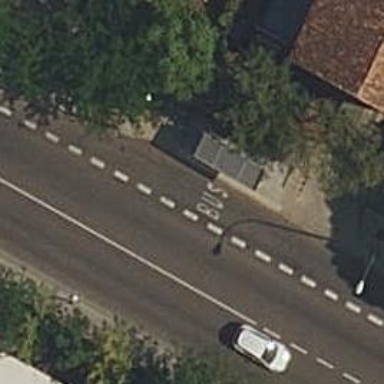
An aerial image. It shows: Bus stop with sheltered platform for public transport.